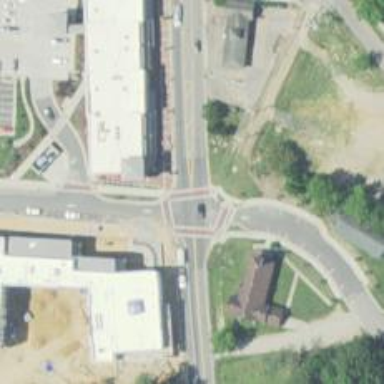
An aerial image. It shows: Marked crossing on footway.